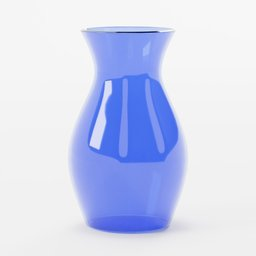
Label: decoration